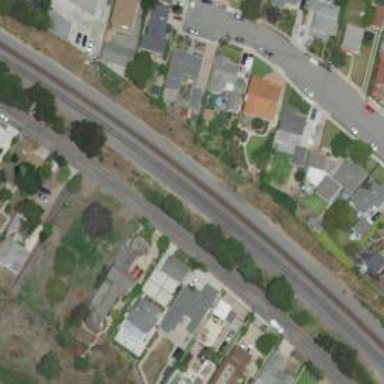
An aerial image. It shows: Railway track.